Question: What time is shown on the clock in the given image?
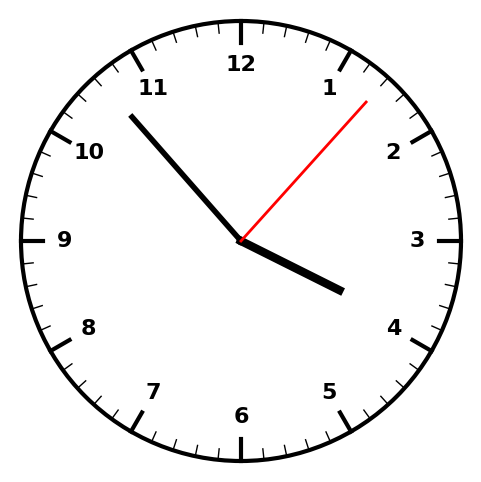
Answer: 03:53:07